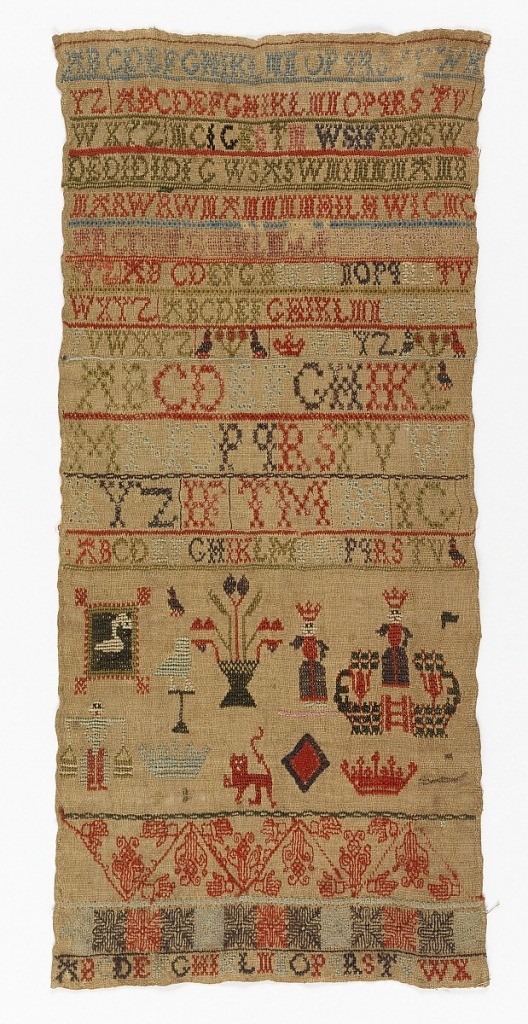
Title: Sampler
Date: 18th century
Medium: wool on linen Technique: embroidered
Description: Long narrow sampler with horizontal bands containing the alphabet, numerals, and geometric figures.